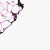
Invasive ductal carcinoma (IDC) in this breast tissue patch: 0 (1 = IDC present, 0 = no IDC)